Question: I have a series of boxplots that I want to be centered around xticks (2 per xtick specifically). Consider the following:
'''
# fake up some more data
spread= rand(50) * 100
center = ones(25) * 40
flier_high = rand(10) * 100 + 100
flier_low = rand(10) * -100
d2 = concatenate( (spread, center, flier_high, flier_low), 0 )
data.shape = (-1, 1)
d2.shape = (-1, 1)
#data = concatenate( (data, d2), 1 )
# Making a 2-D array only works if all the columns are the
# same length. If they are not, then use a list instead.
# This is actually more efficient because boxplot converts
# a 2-D array into a list of vectors internally anyway.
data = [data, d2, d2[::2,0]]
# multiple box plots on one figure
figure()
boxplot(data)
'''
Which produces

However I would like to have 6 boxplots, with 2 centered around 1, 2 around 2, etc... If I add in three more it simply adds them to 4,5,6... Any help would be appreciated
To be clear by what I mean by "centered". I would want one boxplot just to the left of the xtick labled "1", and another just to the right. They would likely overlap in the y range so I don't want them to be drawn on top of each other.
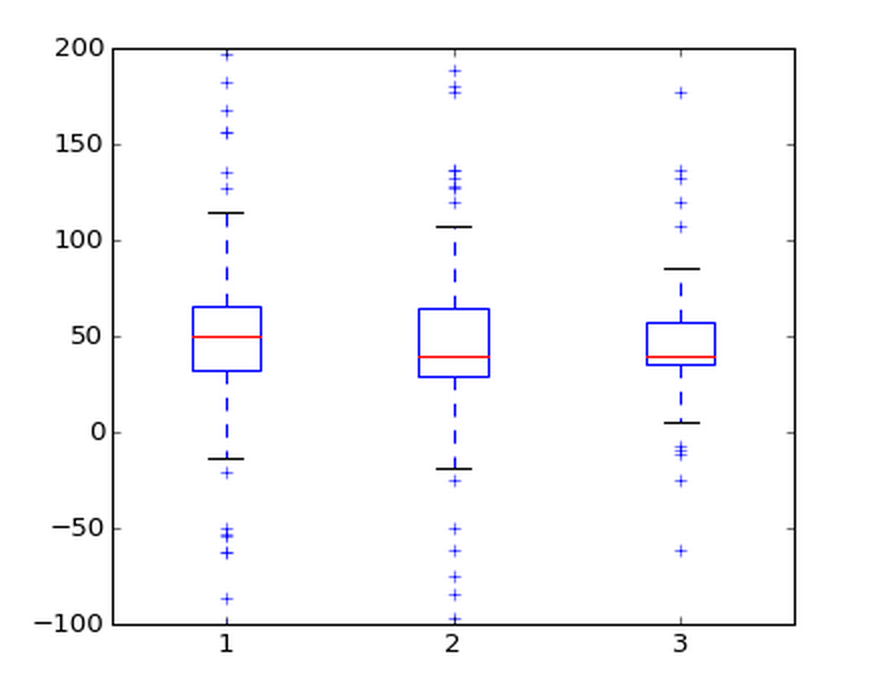
Answer: To control the x-position of the boxplots, use the 'positions' kwarg.
For example:
'''
import numpy as np
import matplotlib.pyplot as plt
dists = [np.random.normal(i, 1, 100) for i in range(0, 10, 2)]
fig, ax = plt.subplots()
ax.boxplot(dists, positions=[0, 1, 2, 0, 1])
plt.show()
'''

If you'd prefer to have the groups side-by-side, you'll need to calculate the positions yourself. One approach might be something like this:
'''
def grouped_boxplots(data_groups, ax=None, max_width=0.8, pad=0.05, **kwargs):
if ax is None:
ax = plt.gca()
max_group_size = max(len(item) for item in data_groups)
total_padding = pad * (max_group_size - 1)
width = (max_width - total_padding) / max_group_size
kwargs['widths'] = width
def positions(group, i):
span = width * len(group) + pad * (len(group) - 1)
ends = (span - width) / 2
x = np.linspace(-ends, ends, len(group))
return x + i
artists = []
for i, group in enumerate(data_groups, start=1):
artist = ax.boxplot(group, positions=positions(group, i), **kwargs)
artists.append(artist)
ax.margins(0.05)
ax.set(xticks=np.arange(len(data_groups)) + 1)
ax.autoscale()
return artists
'''
And as a quick example of using it:
'''
data = [[np.random.normal(i, 1, 30) for i in range(2)],
[np.random.normal(i, 1.5, 30) for i in range(3)],
[np.random.normal(i, 2, 30) for i in range(4)]]
grouped_boxplots(data)
plt.show()
'''

...And just for the sake of showing an excessively fancy example:
'''
import numpy as np
import matplotlib.pyplot as plt
def main():
data = [[np.random.normal(i, 1, 30) for i in range(2)],
[np.random.normal(i, 1.5, 30) for i in range(3)],
[np.random.normal(i, 2, 30) for i in range(4)]]
fig, ax = plt.subplots()
groups = grouped_boxplots(data, ax, max_width=0.9,
patch_artist=True, notch=True)
colors = ['lavender', 'lightblue', 'bisque', 'lightgreen']
for item in groups:
for color, patch in zip(colors, item['boxes']):
patch.set(facecolor=color)
proxy_artists = groups[-1]['boxes']
ax.legend(proxy_artists, ['Group A', 'Group B', 'Group C', 'Group D'],
loc='best')
ax.set(xlabel='Year', ylabel='Performance', axisbelow=True,
xticklabels=['2012', '2013', '2014'])
ax.grid(axis='y', ls='-', color='white', lw=2)
ax.patch.set(facecolor='0.95')
plt.show()
def grouped_boxplots(data_groups, ax=None, max_width=0.8, pad=0.05, **kwargs):
if ax is None:
ax = plt.gca()
max_group_size = max(len(item) for item in data_groups)
total_padding = pad * (max_group_size - 1)
width = (max_width - total_padding) / max_group_size
kwargs['widths'] = width
def positions(group, i):
span = width * len(group) + pad * (len(group) - 1)
ends = (span - width) / 2
x = np.linspace(-ends, ends, len(group))
return x + i
artists = []
for i, group in enumerate(data_groups, start=1):
artist = ax.boxplot(group, positions=positions(group, i), **kwargs)
artists.append(artist)
ax.margins(0.05)
ax.set(xticks=np.arange(len(data_groups)) + 1)
ax.autoscale()
return artists
main()
'''